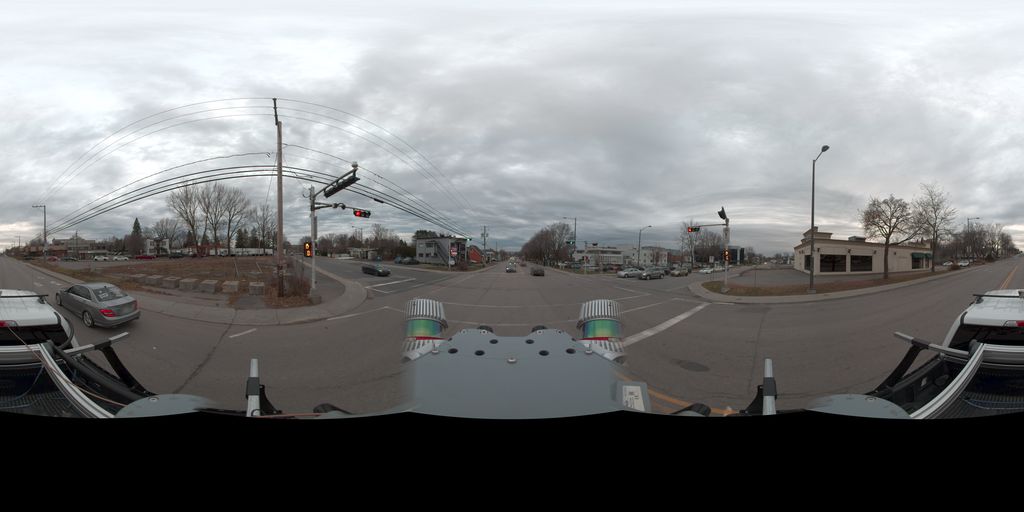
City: quebec_city